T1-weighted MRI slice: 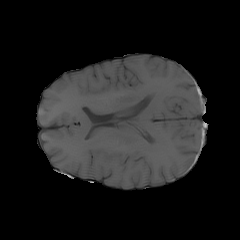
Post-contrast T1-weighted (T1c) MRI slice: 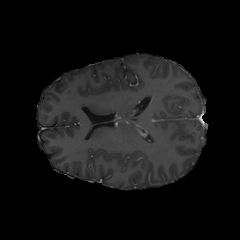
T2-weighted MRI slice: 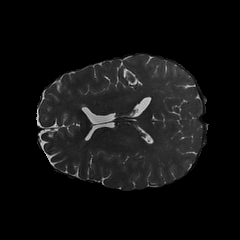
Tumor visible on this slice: no